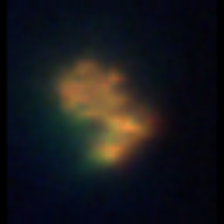
Taxon: Unknown_detritus
Group: Unknown